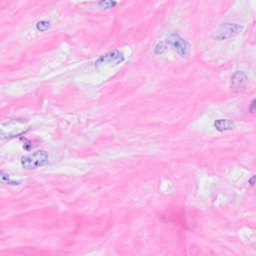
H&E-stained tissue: Breast